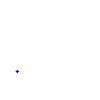
Particle: proton